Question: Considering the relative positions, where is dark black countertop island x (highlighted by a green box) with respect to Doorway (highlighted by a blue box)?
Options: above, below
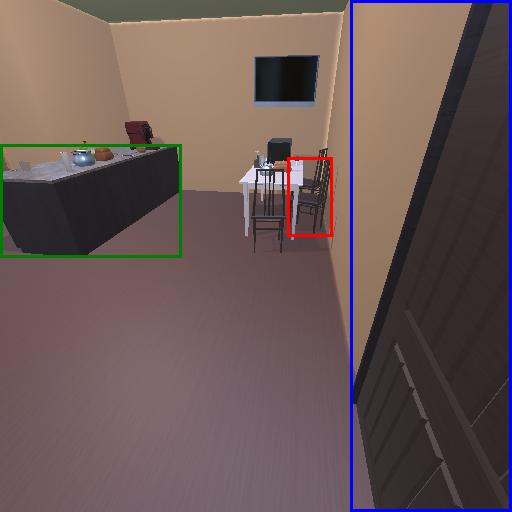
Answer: above